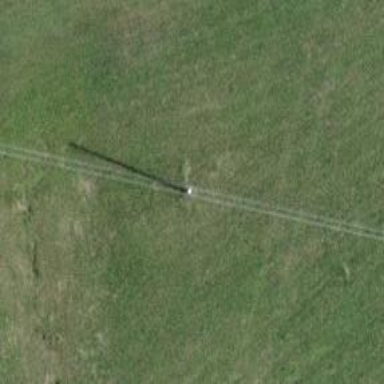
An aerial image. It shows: Utility pole as the man-made structure.